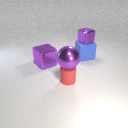
small red rubber cylinder below large purple metal sphere